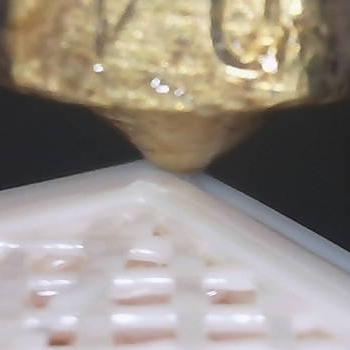
Flow rate: 94%